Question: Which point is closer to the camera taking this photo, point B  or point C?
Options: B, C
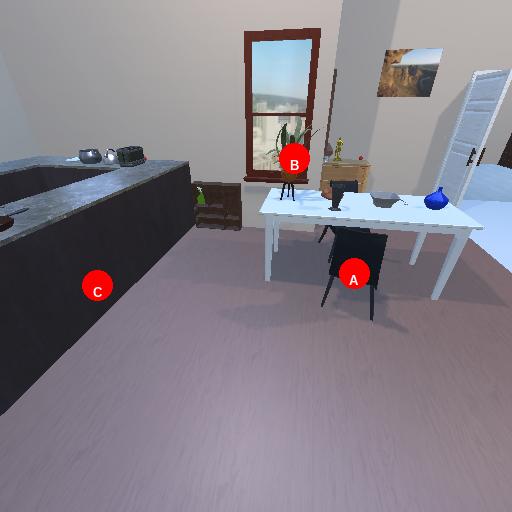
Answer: B